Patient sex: M
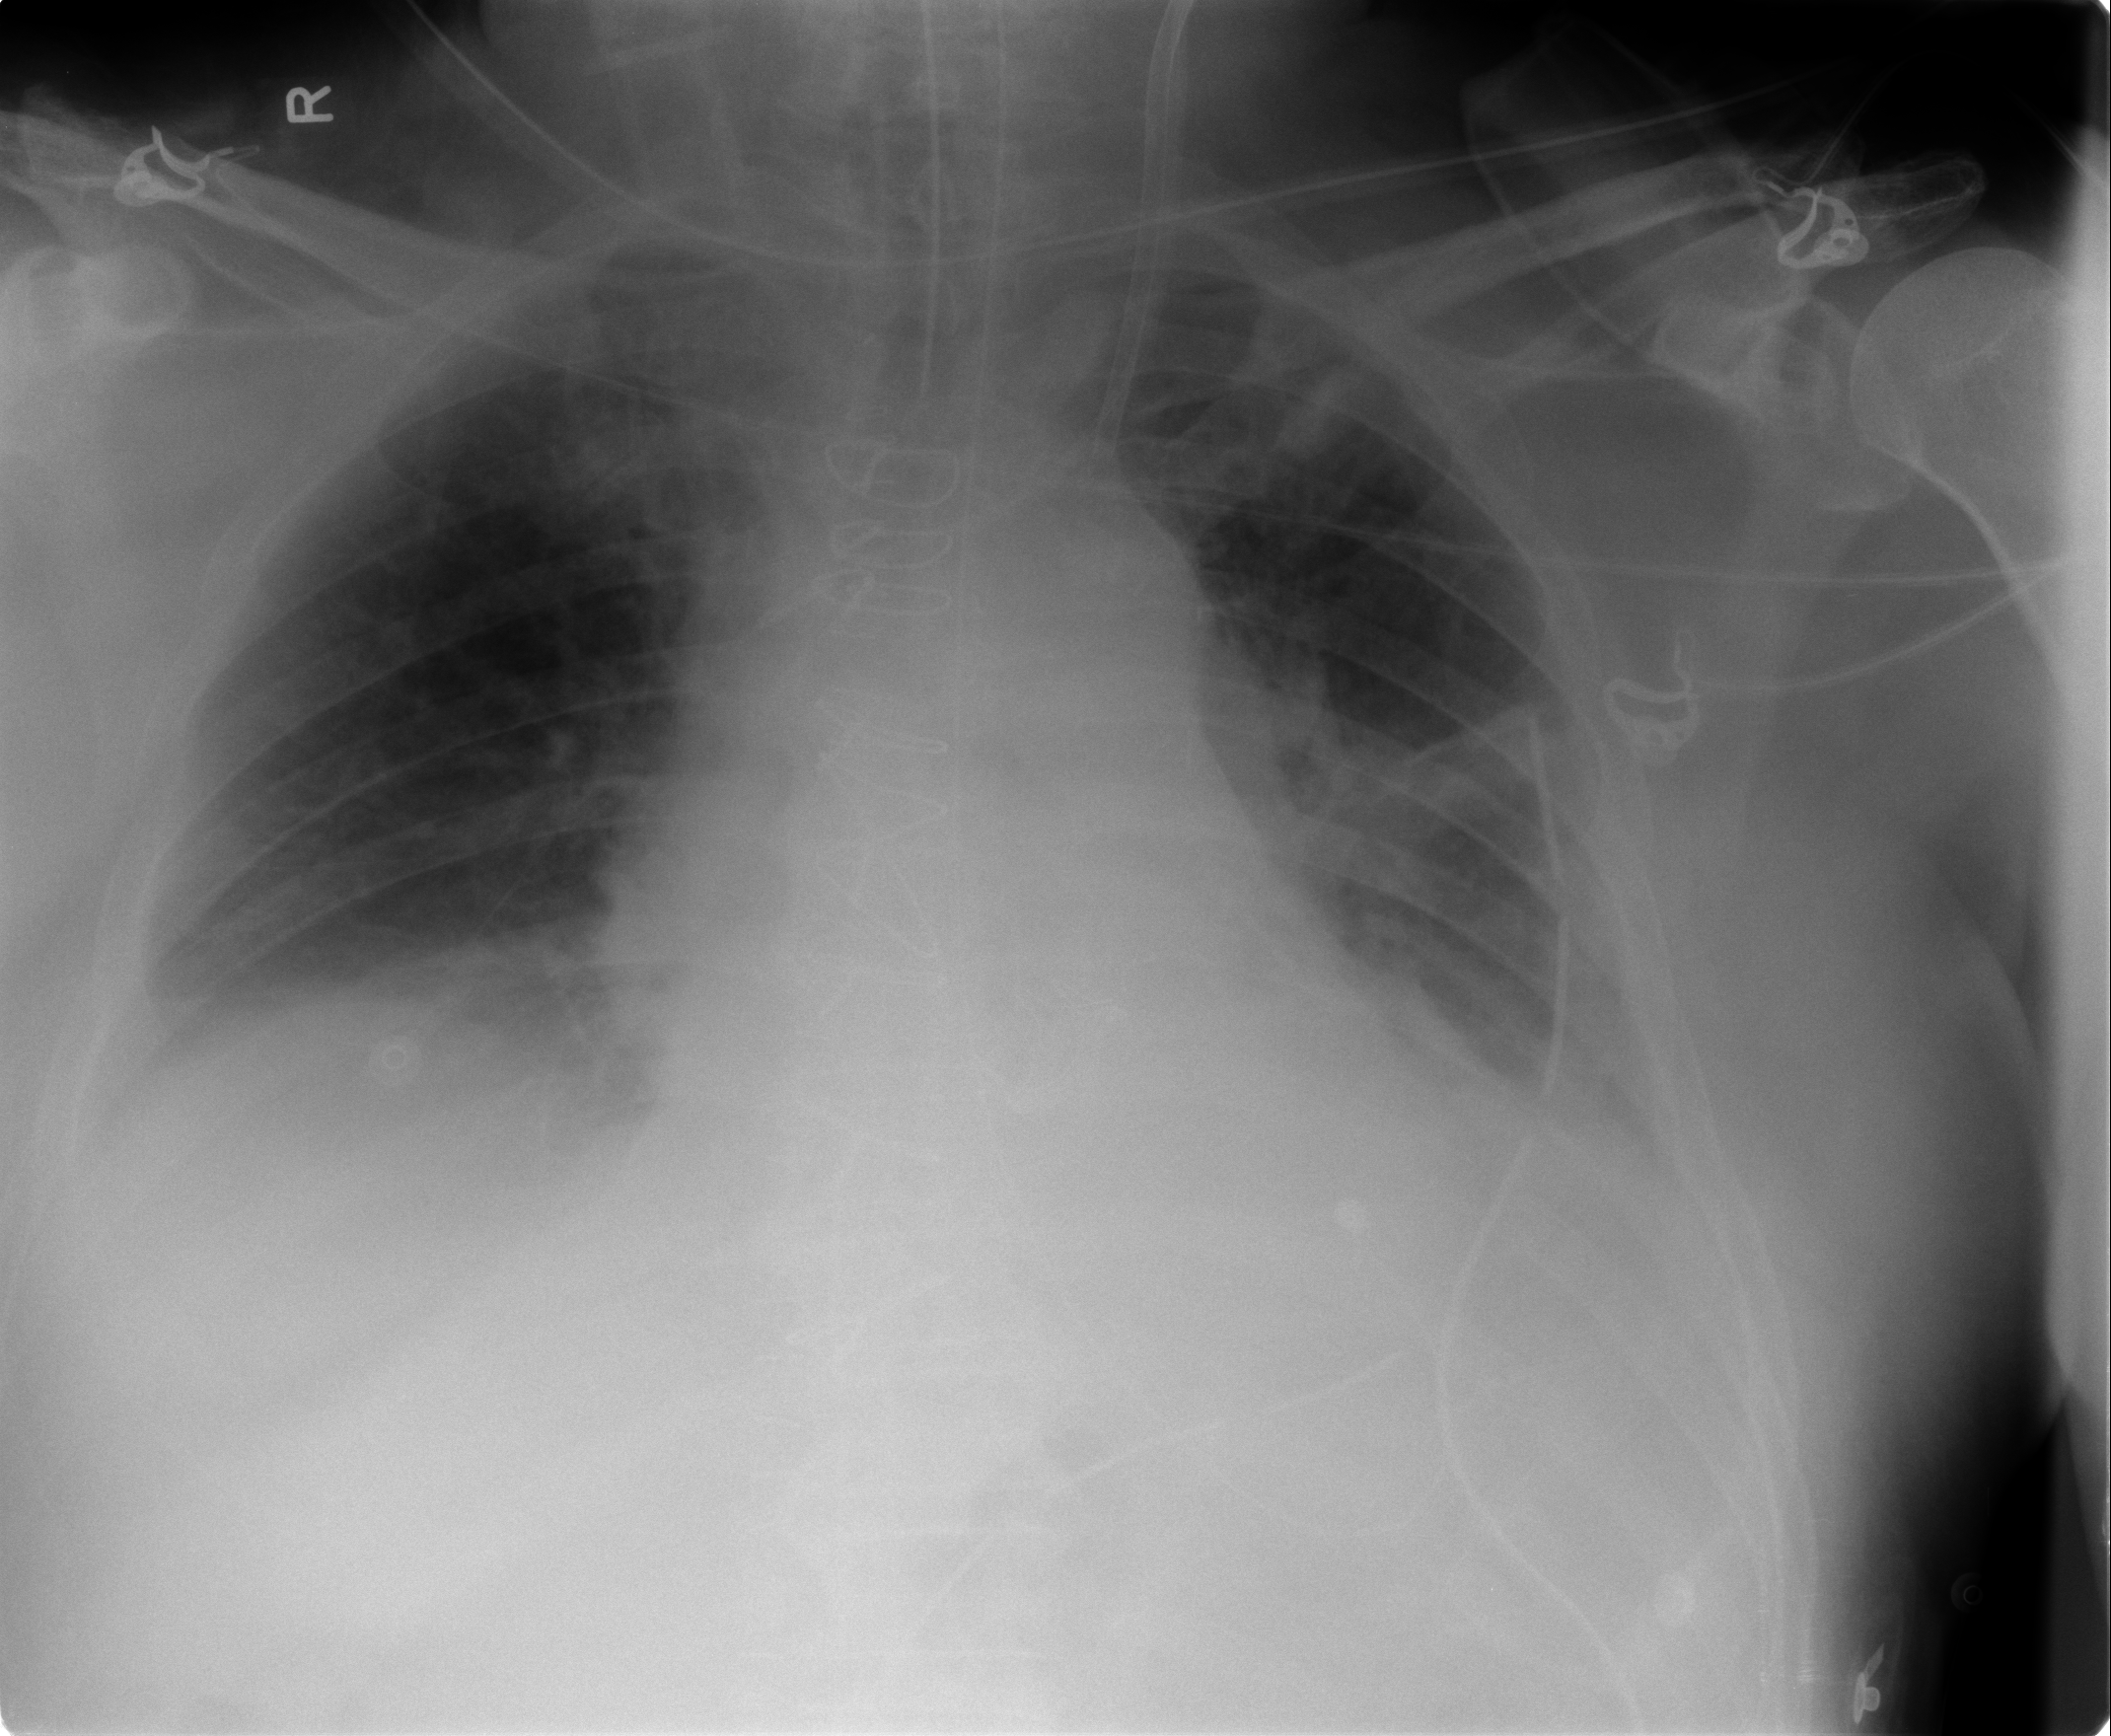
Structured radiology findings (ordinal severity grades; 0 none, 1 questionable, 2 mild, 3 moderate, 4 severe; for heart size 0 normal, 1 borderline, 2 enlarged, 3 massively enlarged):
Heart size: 2
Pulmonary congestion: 2
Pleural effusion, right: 2
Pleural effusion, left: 2
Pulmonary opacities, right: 0
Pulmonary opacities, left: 2
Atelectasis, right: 2
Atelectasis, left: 2